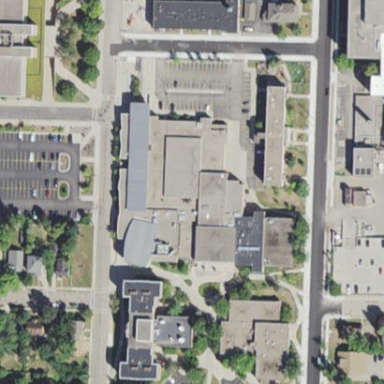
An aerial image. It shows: Flat-roofed university building.